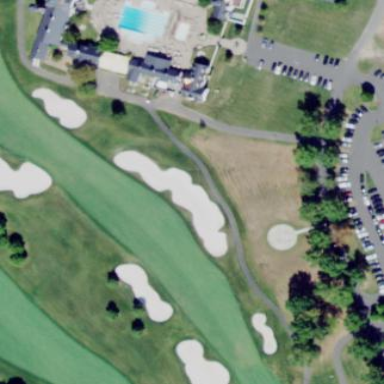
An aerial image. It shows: Golf bunker filled with natural sand.